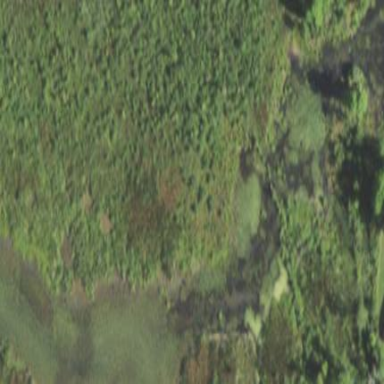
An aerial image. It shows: Peaceful pond surrounded by nature.